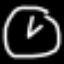
Label: clock